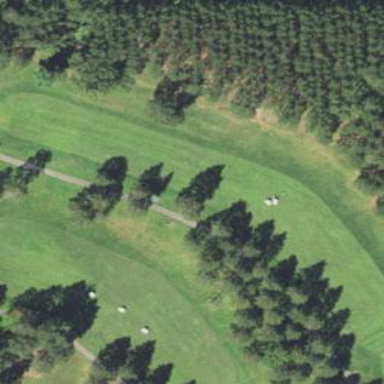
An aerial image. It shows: Scenic golf fairway.